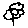
Label: flower